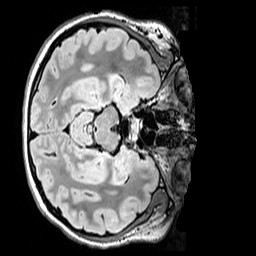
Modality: FLAIR
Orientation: axial
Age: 11
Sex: female
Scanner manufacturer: siemens
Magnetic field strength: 3 T
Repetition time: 5 s
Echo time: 0.388 s